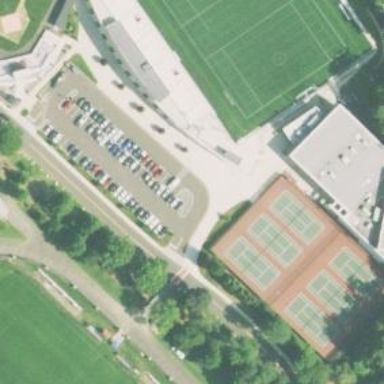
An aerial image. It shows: Tennis court on pitch.